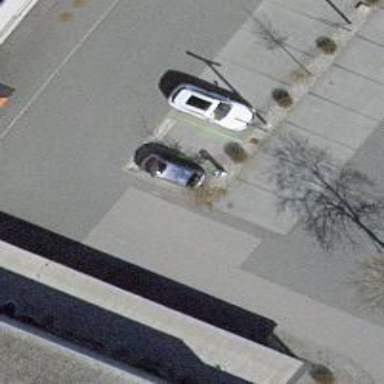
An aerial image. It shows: Charging station.